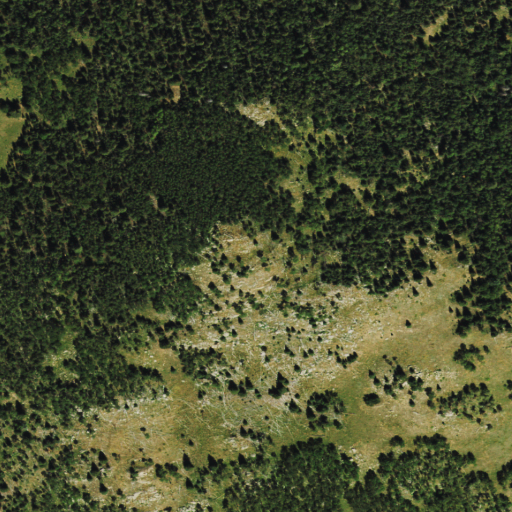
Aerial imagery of mountain in Colorado named Black Mountain containing evergreen forest and shrub